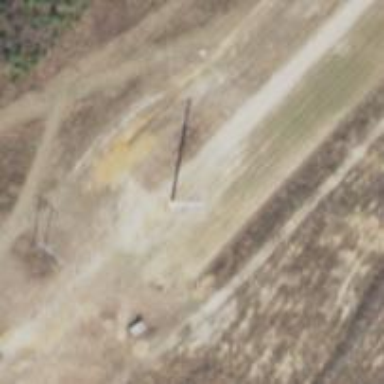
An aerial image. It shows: Power pole.